Interaction volume radius: 10 \u00c5
Interaction volume height: 15 \u00c5
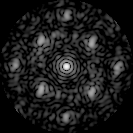
Disorder parameter: 0.4681